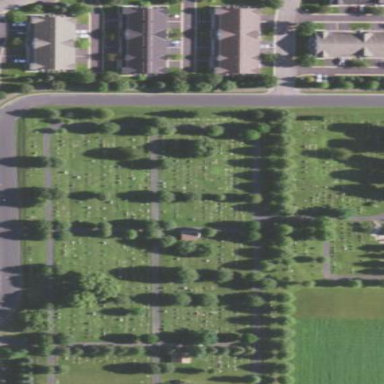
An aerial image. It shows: Cemetery.